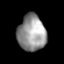
Tissue: skin
Cell type: Others
Senescence score: 0.7708
Nuclear area (px): 989
Mean DAPI intensity: 150.623